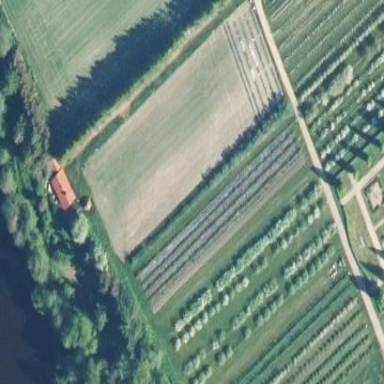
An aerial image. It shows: Farmland with blueberry crops.